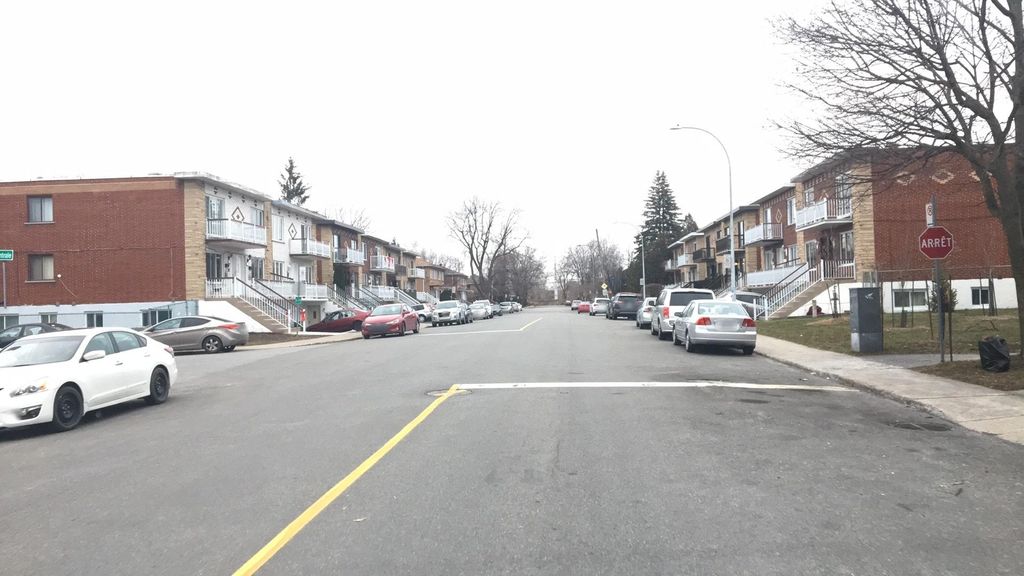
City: montreal